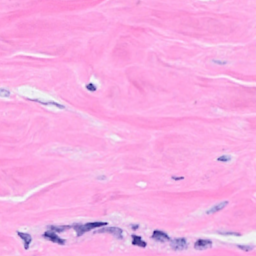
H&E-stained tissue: Breast